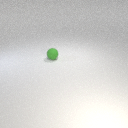
small green rubber sphere